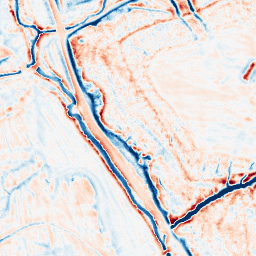
Category: edge_preserving
Decomposition family: bilateral
Decomposition parameters: d: 15
sigma_color: 50
sigma_space: 150
Upsampling method: quadratic
Upsampling parameters: scale: 8
Upsampling scale: 8